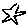
Label: star